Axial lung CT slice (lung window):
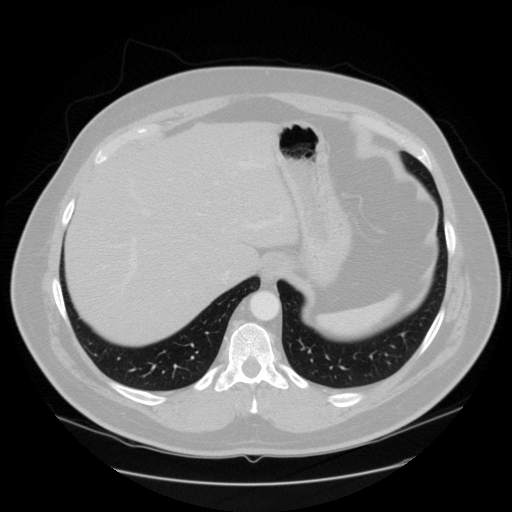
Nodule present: no